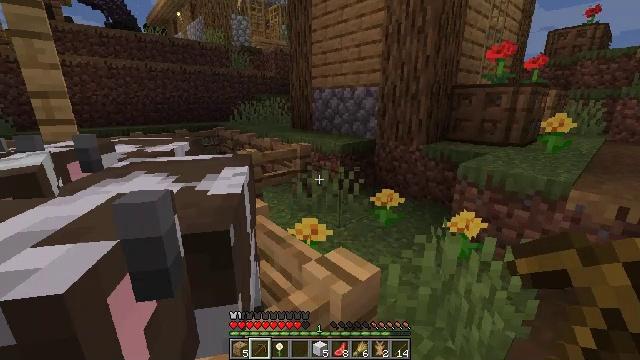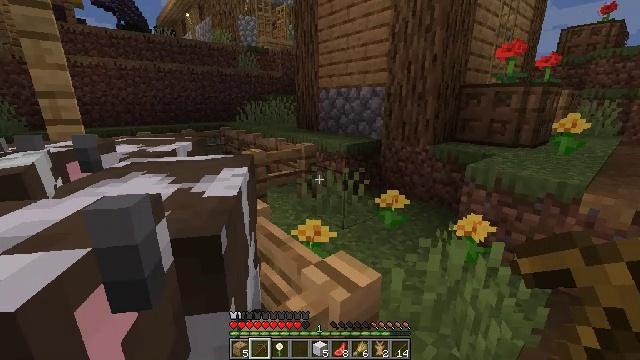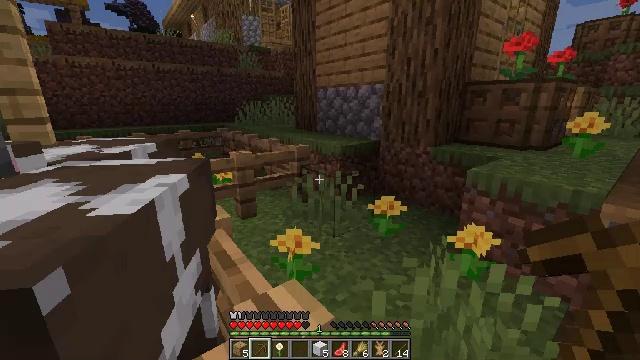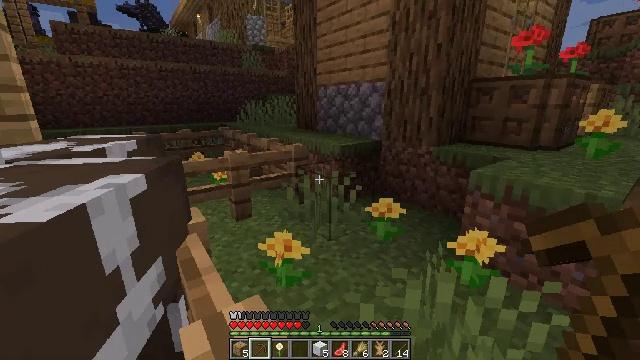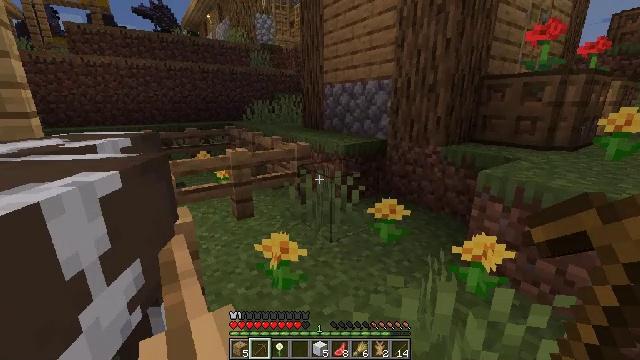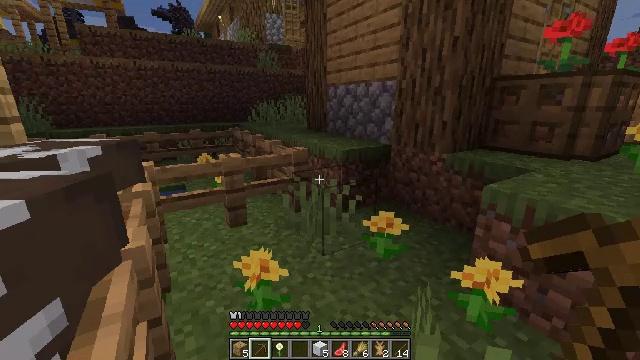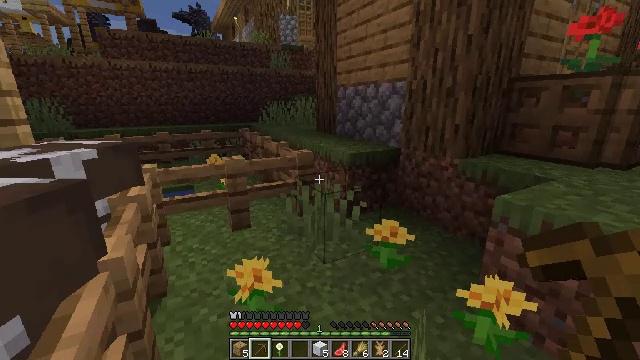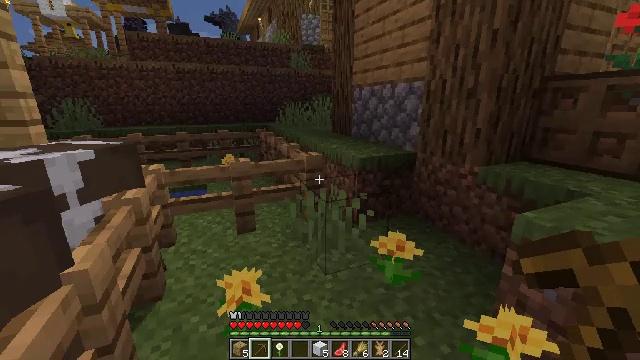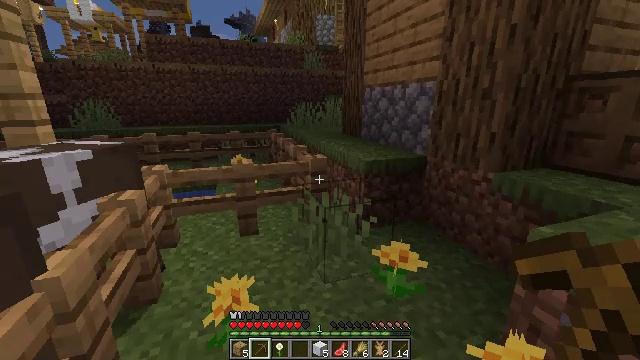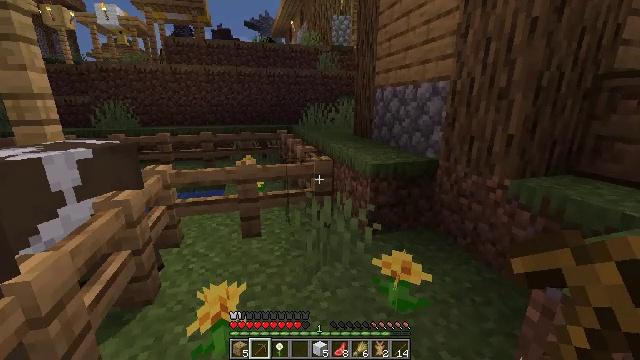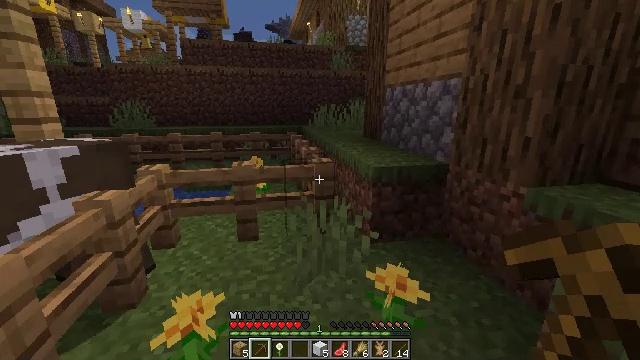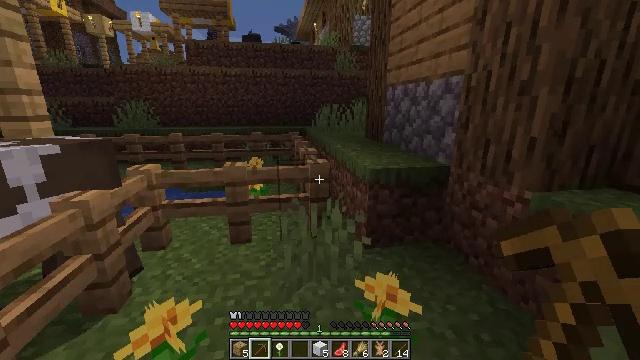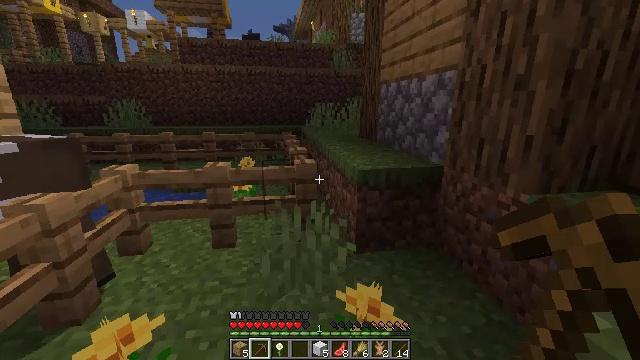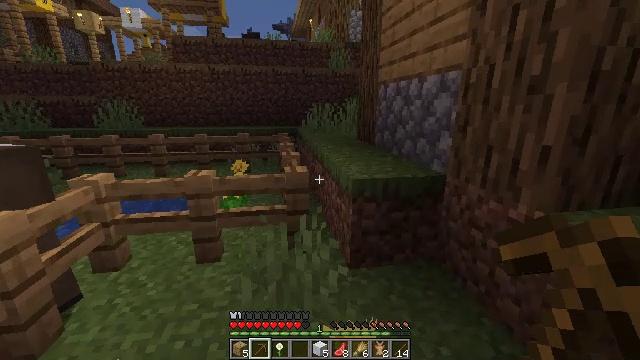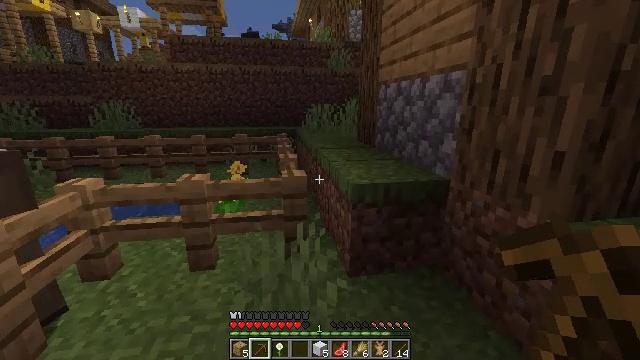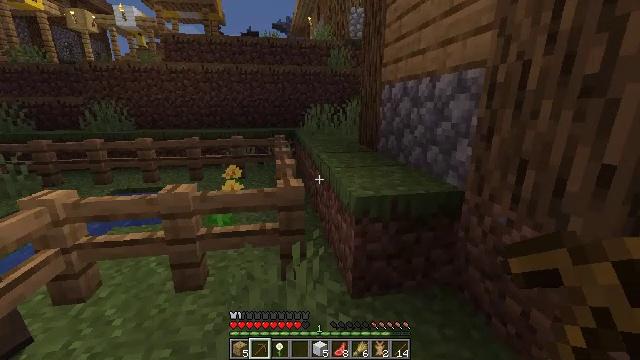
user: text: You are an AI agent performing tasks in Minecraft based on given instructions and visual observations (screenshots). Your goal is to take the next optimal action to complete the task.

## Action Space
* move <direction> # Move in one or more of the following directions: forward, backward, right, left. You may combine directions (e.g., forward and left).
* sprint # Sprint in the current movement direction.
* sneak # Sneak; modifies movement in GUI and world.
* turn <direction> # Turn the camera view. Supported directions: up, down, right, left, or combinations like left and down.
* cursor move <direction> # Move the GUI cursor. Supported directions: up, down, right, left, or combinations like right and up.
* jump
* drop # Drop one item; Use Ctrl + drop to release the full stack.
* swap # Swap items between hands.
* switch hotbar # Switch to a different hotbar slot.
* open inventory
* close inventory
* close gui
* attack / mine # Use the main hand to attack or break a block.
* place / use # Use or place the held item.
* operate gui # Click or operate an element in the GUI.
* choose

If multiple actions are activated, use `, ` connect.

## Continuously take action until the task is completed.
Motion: motion action
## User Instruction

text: Attack the oak fence to collect it.
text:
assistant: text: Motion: move forward and move right, turn left
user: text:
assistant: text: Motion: move forward and move right, turn left
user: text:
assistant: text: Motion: move forward and move right, turn left
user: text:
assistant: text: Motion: move forward and move right, turn left
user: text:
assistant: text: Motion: move forward and move right, turn left
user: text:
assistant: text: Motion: move forward and move right, turn left
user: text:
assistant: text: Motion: move forward and move right, turn left
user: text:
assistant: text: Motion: move forward and move right, turn left
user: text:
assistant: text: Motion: move forward and move right, turn left
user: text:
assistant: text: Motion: move forward and move right, turn left
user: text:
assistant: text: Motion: move forward and move right, turn left
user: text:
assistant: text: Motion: move forward
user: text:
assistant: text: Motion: move forward
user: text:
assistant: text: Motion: move forward
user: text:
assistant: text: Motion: move forward
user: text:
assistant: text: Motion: move forward, turn left
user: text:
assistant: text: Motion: move forward, turn left
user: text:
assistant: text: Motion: turn left
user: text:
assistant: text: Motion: turn left
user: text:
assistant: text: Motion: turn left
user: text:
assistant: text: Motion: turn left
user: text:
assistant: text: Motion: turn left
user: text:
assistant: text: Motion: turn left
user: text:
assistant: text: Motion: turn left
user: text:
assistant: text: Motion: move left
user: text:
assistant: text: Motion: move left
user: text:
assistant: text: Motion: move left
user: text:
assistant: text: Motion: move left
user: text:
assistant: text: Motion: move left
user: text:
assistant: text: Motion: move left